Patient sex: M
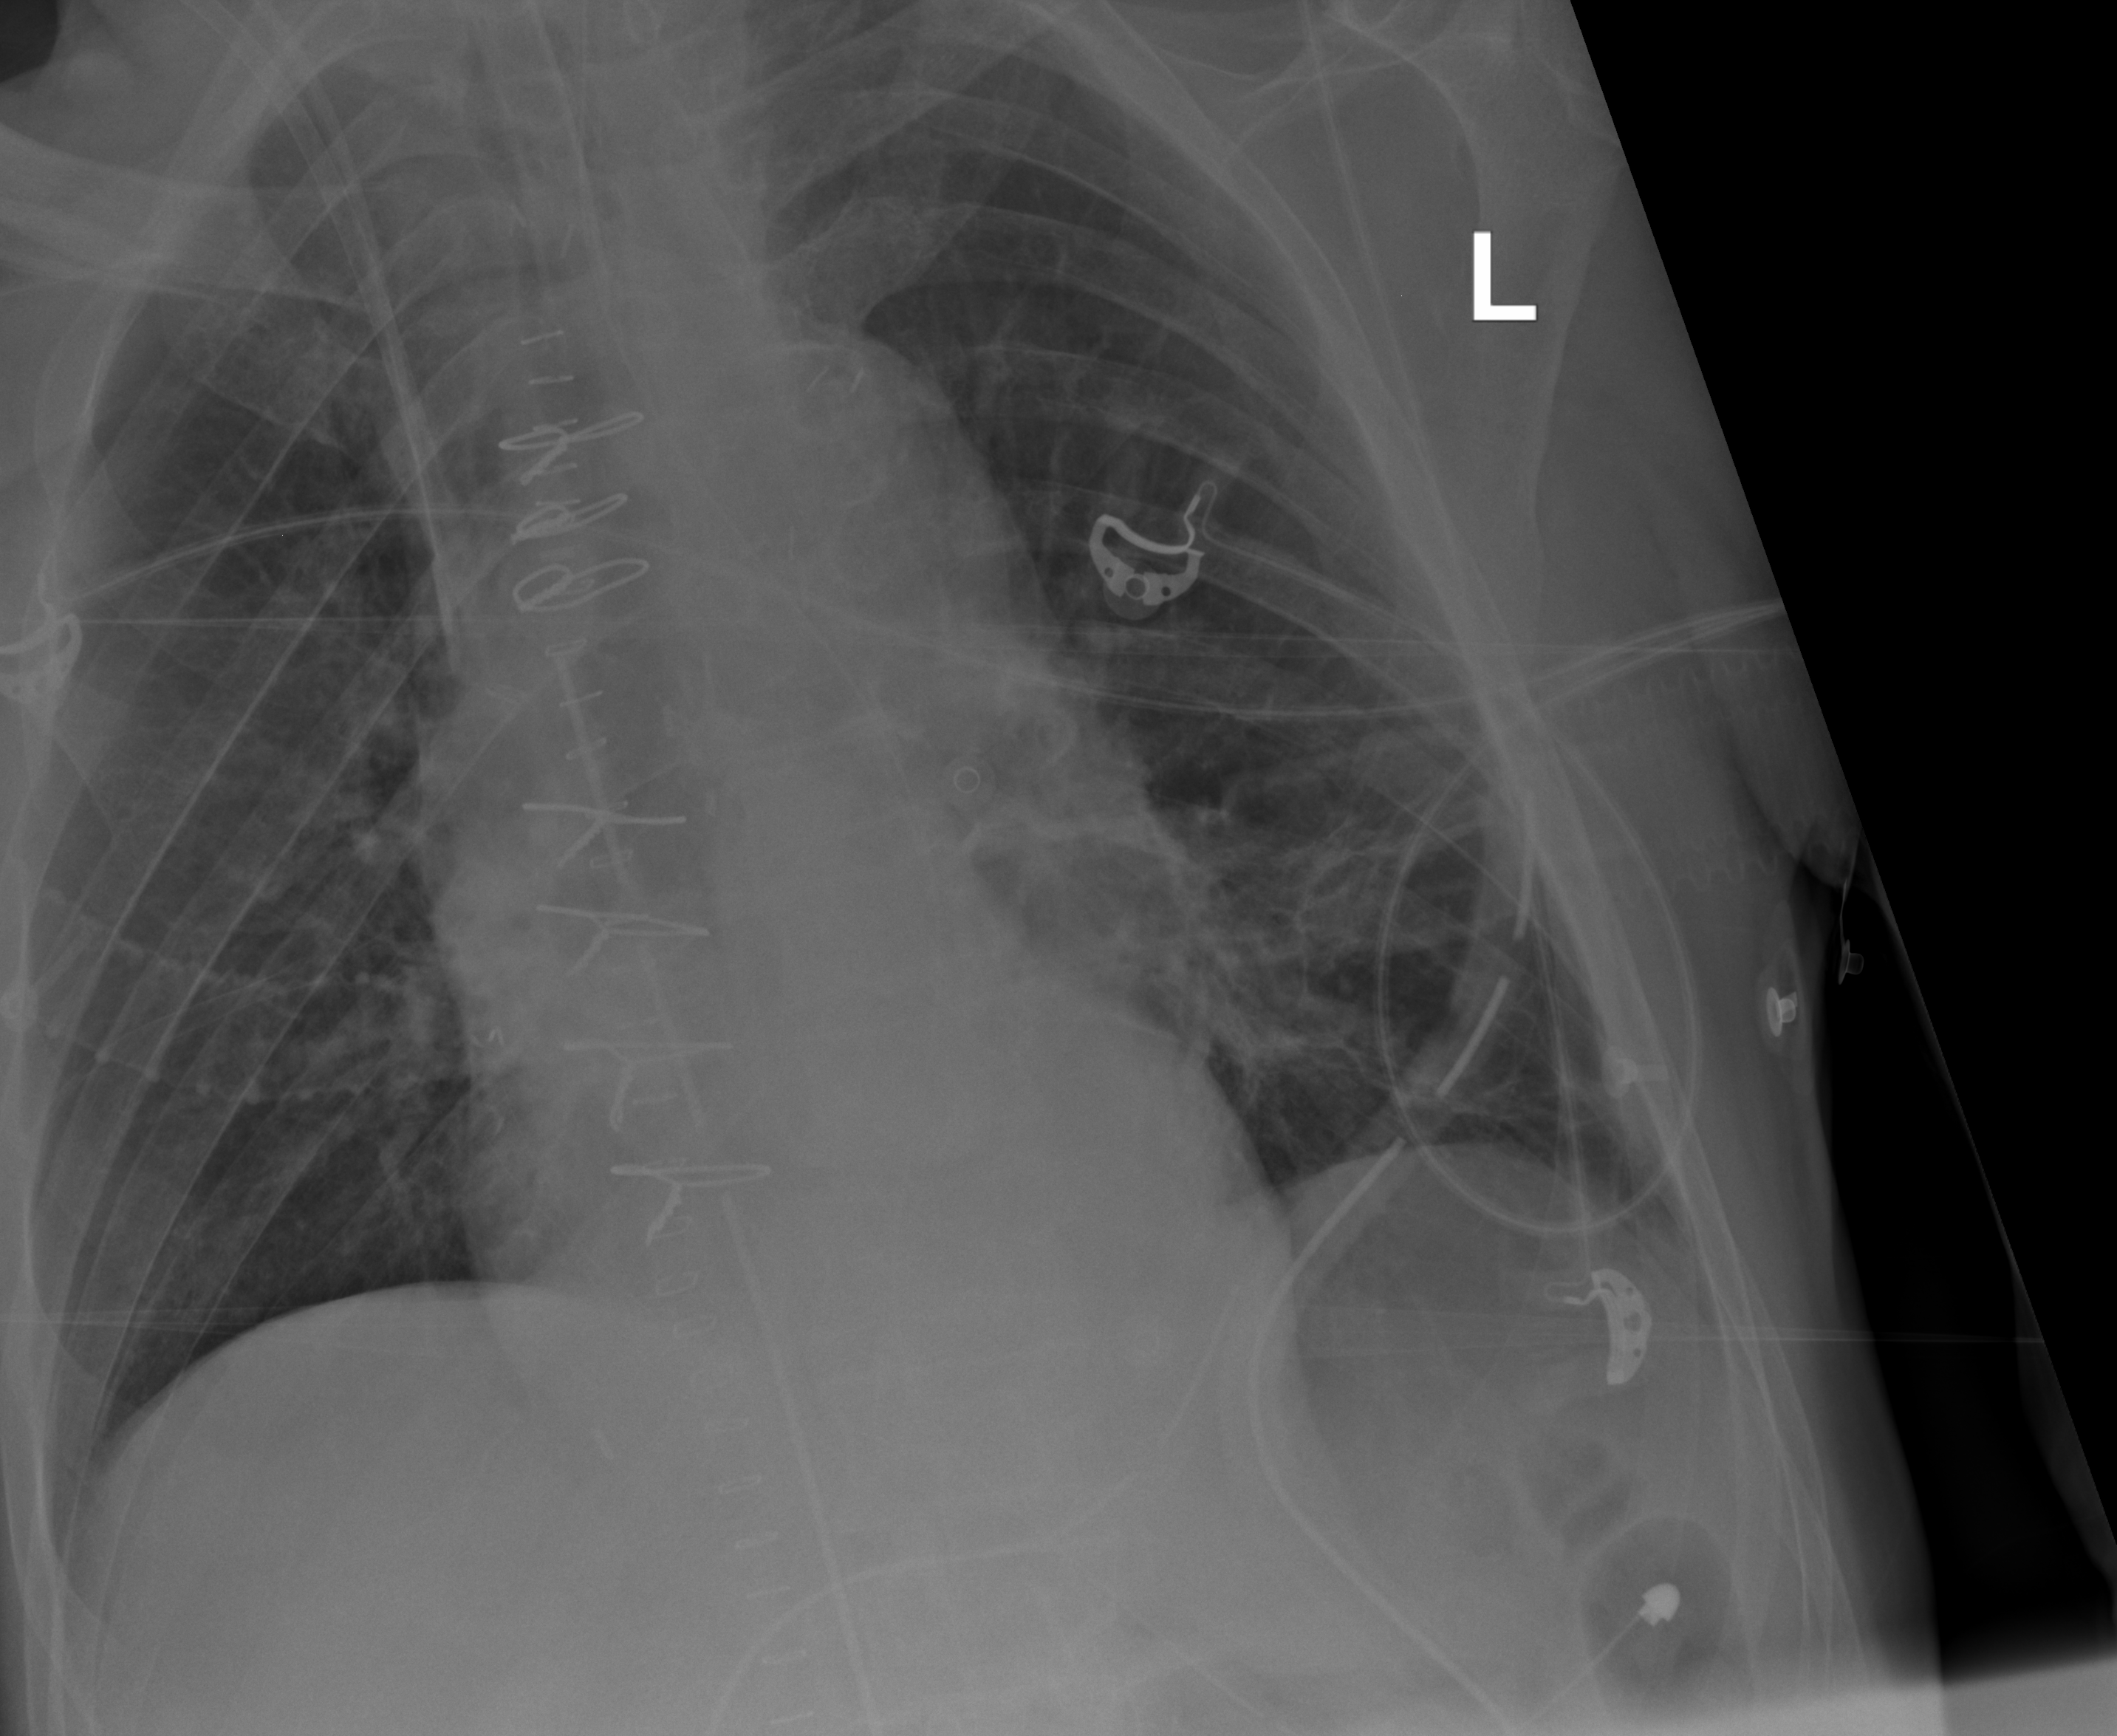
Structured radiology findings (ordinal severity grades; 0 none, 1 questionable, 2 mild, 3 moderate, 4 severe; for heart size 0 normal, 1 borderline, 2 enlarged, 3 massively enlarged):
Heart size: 0
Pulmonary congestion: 0
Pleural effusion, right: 0
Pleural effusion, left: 0
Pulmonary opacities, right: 0
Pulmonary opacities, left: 0
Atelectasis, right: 0
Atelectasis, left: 0